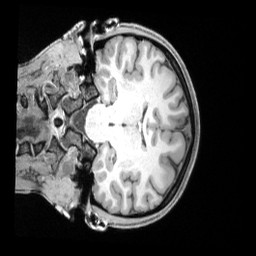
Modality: T1w
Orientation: coronal
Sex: female
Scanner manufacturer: siemens
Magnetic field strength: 3 T
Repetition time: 2.4 s
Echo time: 0.00222 s